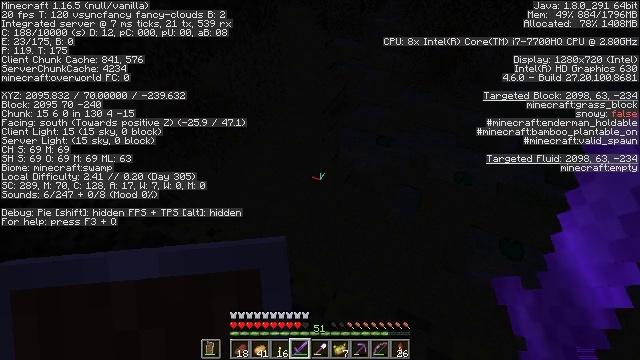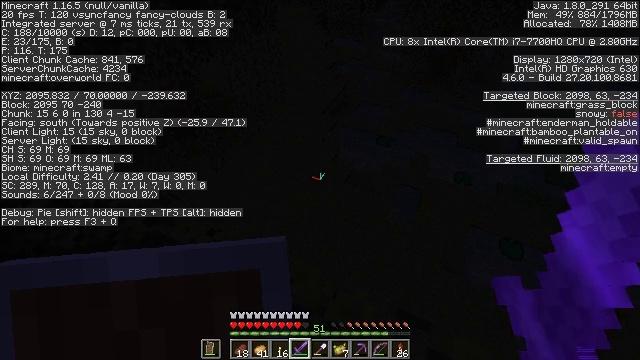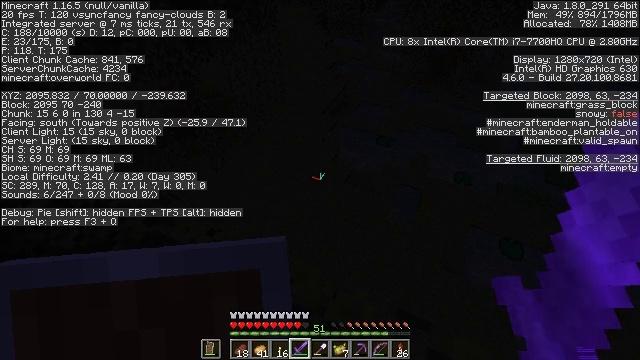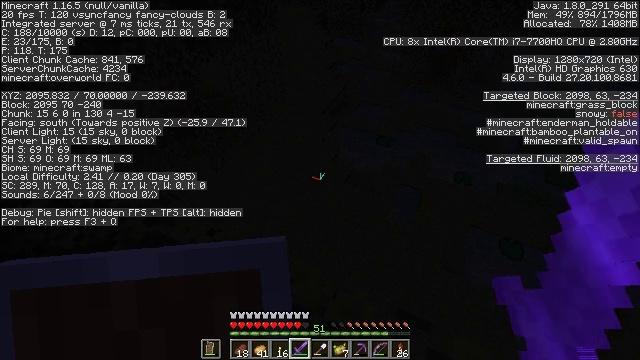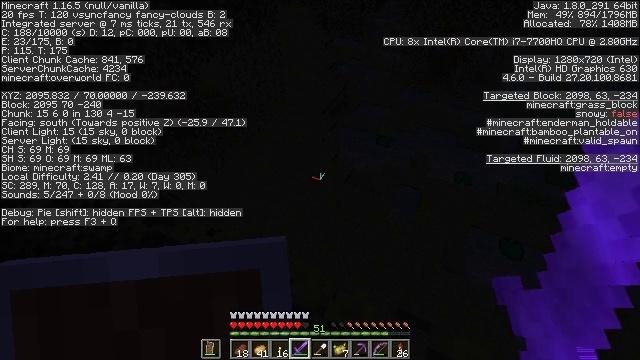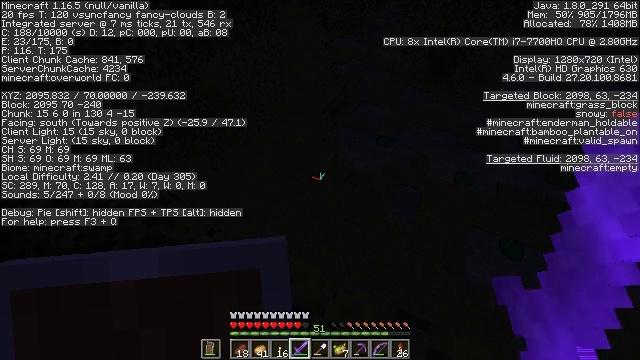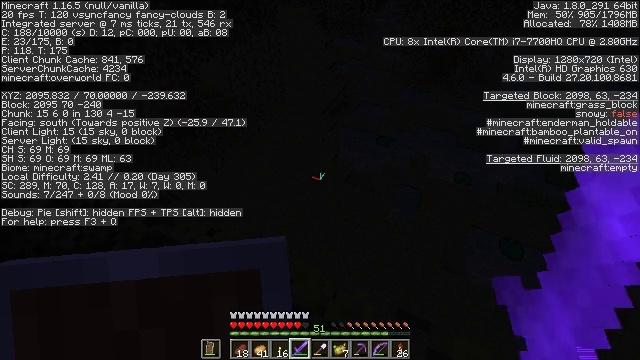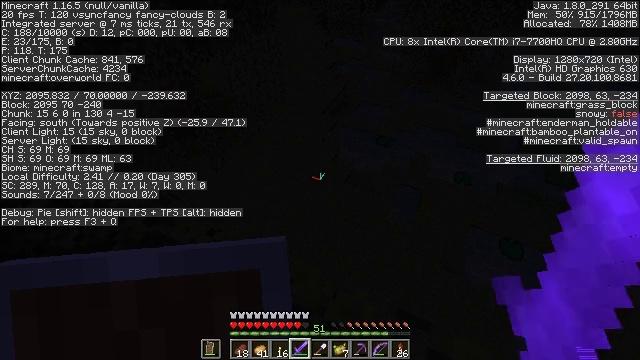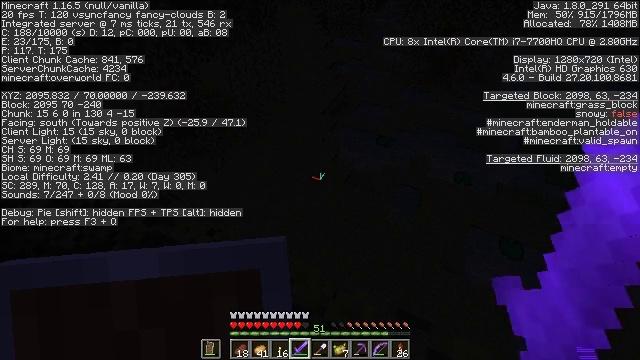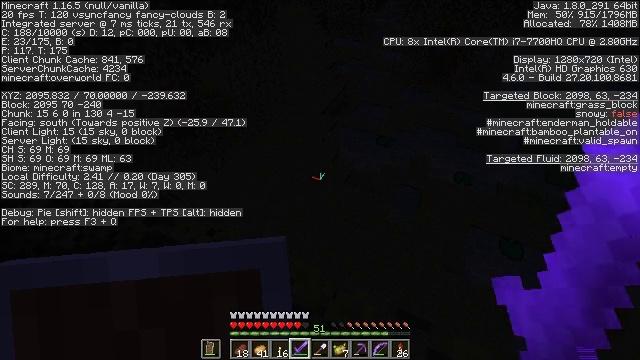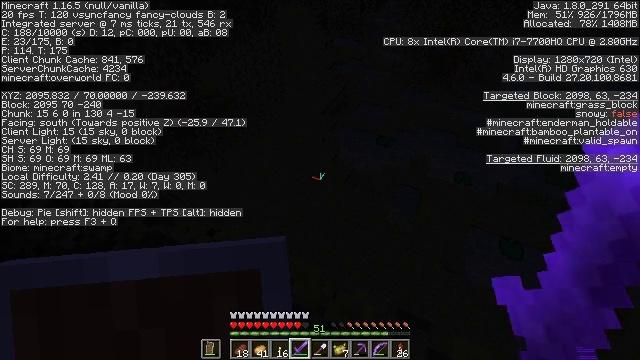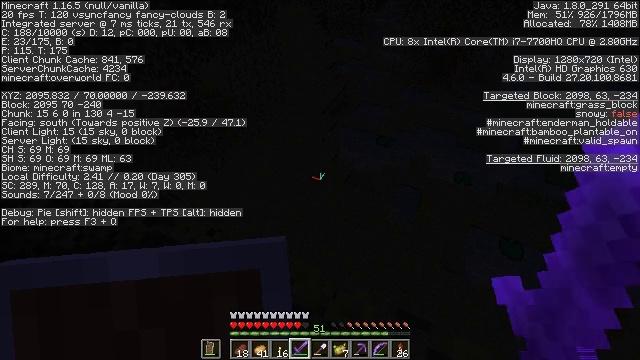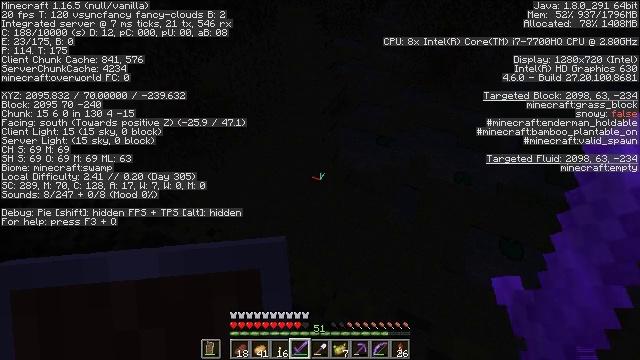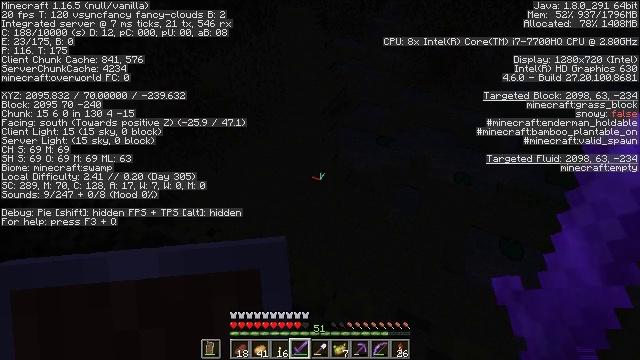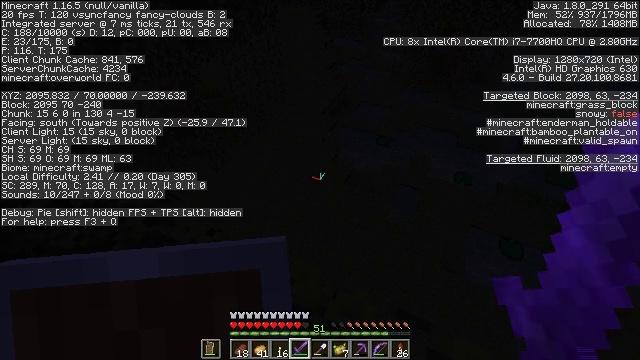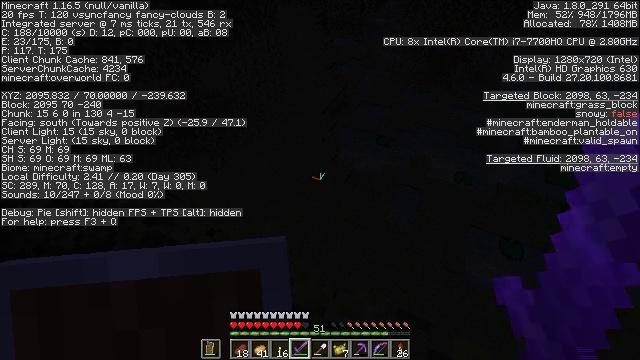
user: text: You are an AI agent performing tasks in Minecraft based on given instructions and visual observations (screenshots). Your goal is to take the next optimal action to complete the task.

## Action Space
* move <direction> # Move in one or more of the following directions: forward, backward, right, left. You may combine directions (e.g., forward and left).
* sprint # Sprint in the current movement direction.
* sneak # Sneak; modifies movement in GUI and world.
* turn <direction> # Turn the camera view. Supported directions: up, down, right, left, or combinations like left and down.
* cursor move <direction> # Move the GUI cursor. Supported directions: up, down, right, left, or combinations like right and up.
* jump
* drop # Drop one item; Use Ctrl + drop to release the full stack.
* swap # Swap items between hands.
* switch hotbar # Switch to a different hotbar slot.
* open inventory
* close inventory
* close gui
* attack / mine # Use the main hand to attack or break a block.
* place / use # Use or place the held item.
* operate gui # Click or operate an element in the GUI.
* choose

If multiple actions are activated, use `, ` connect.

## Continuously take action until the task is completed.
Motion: motion action
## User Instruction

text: Combat the slime.
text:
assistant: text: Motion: no_op
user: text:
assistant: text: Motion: no_op
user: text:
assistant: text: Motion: no_op
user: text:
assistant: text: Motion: no_op
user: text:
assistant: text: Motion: no_op
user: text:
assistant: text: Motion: no_op
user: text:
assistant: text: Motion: no_op
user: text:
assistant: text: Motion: no_op
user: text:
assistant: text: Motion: no_op
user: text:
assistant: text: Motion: no_op
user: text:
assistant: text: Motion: no_op
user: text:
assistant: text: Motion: no_op
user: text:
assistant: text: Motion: no_op
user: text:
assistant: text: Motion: no_op
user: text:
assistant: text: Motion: no_op
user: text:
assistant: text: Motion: no_op
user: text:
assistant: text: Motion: no_op
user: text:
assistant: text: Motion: no_op
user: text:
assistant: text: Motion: no_op
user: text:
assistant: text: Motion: no_op
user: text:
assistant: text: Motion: no_op
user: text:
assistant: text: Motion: no_op
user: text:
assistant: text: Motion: no_op
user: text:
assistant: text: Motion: no_op
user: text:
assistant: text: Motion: no_op
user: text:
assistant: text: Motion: no_op
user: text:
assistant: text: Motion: no_op
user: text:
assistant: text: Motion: no_op
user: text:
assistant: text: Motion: no_op
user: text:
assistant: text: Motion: no_op